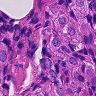
Metastatic tissue present: yes